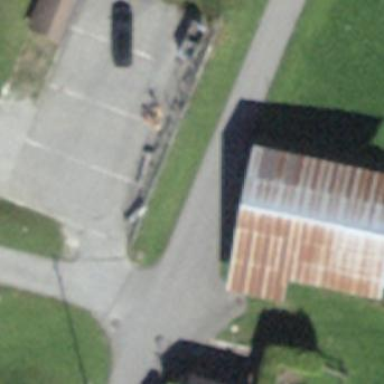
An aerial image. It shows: Barn.